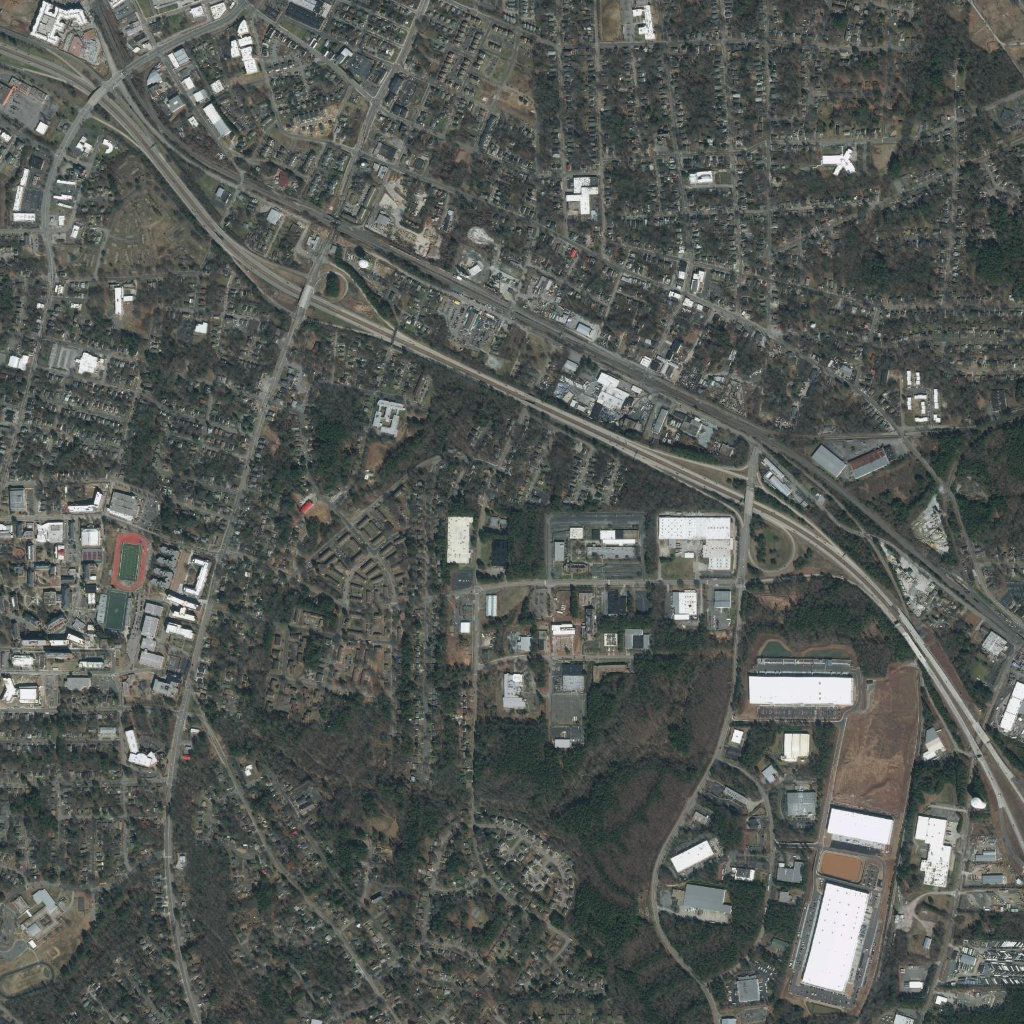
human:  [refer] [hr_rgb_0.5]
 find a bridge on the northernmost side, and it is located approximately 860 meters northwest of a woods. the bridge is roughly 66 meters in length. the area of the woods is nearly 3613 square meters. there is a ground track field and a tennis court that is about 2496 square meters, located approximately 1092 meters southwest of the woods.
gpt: <box>[[8, 8, 10, 10, 0]]</box>